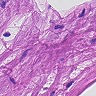
Metastatic tissue present: no